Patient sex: F
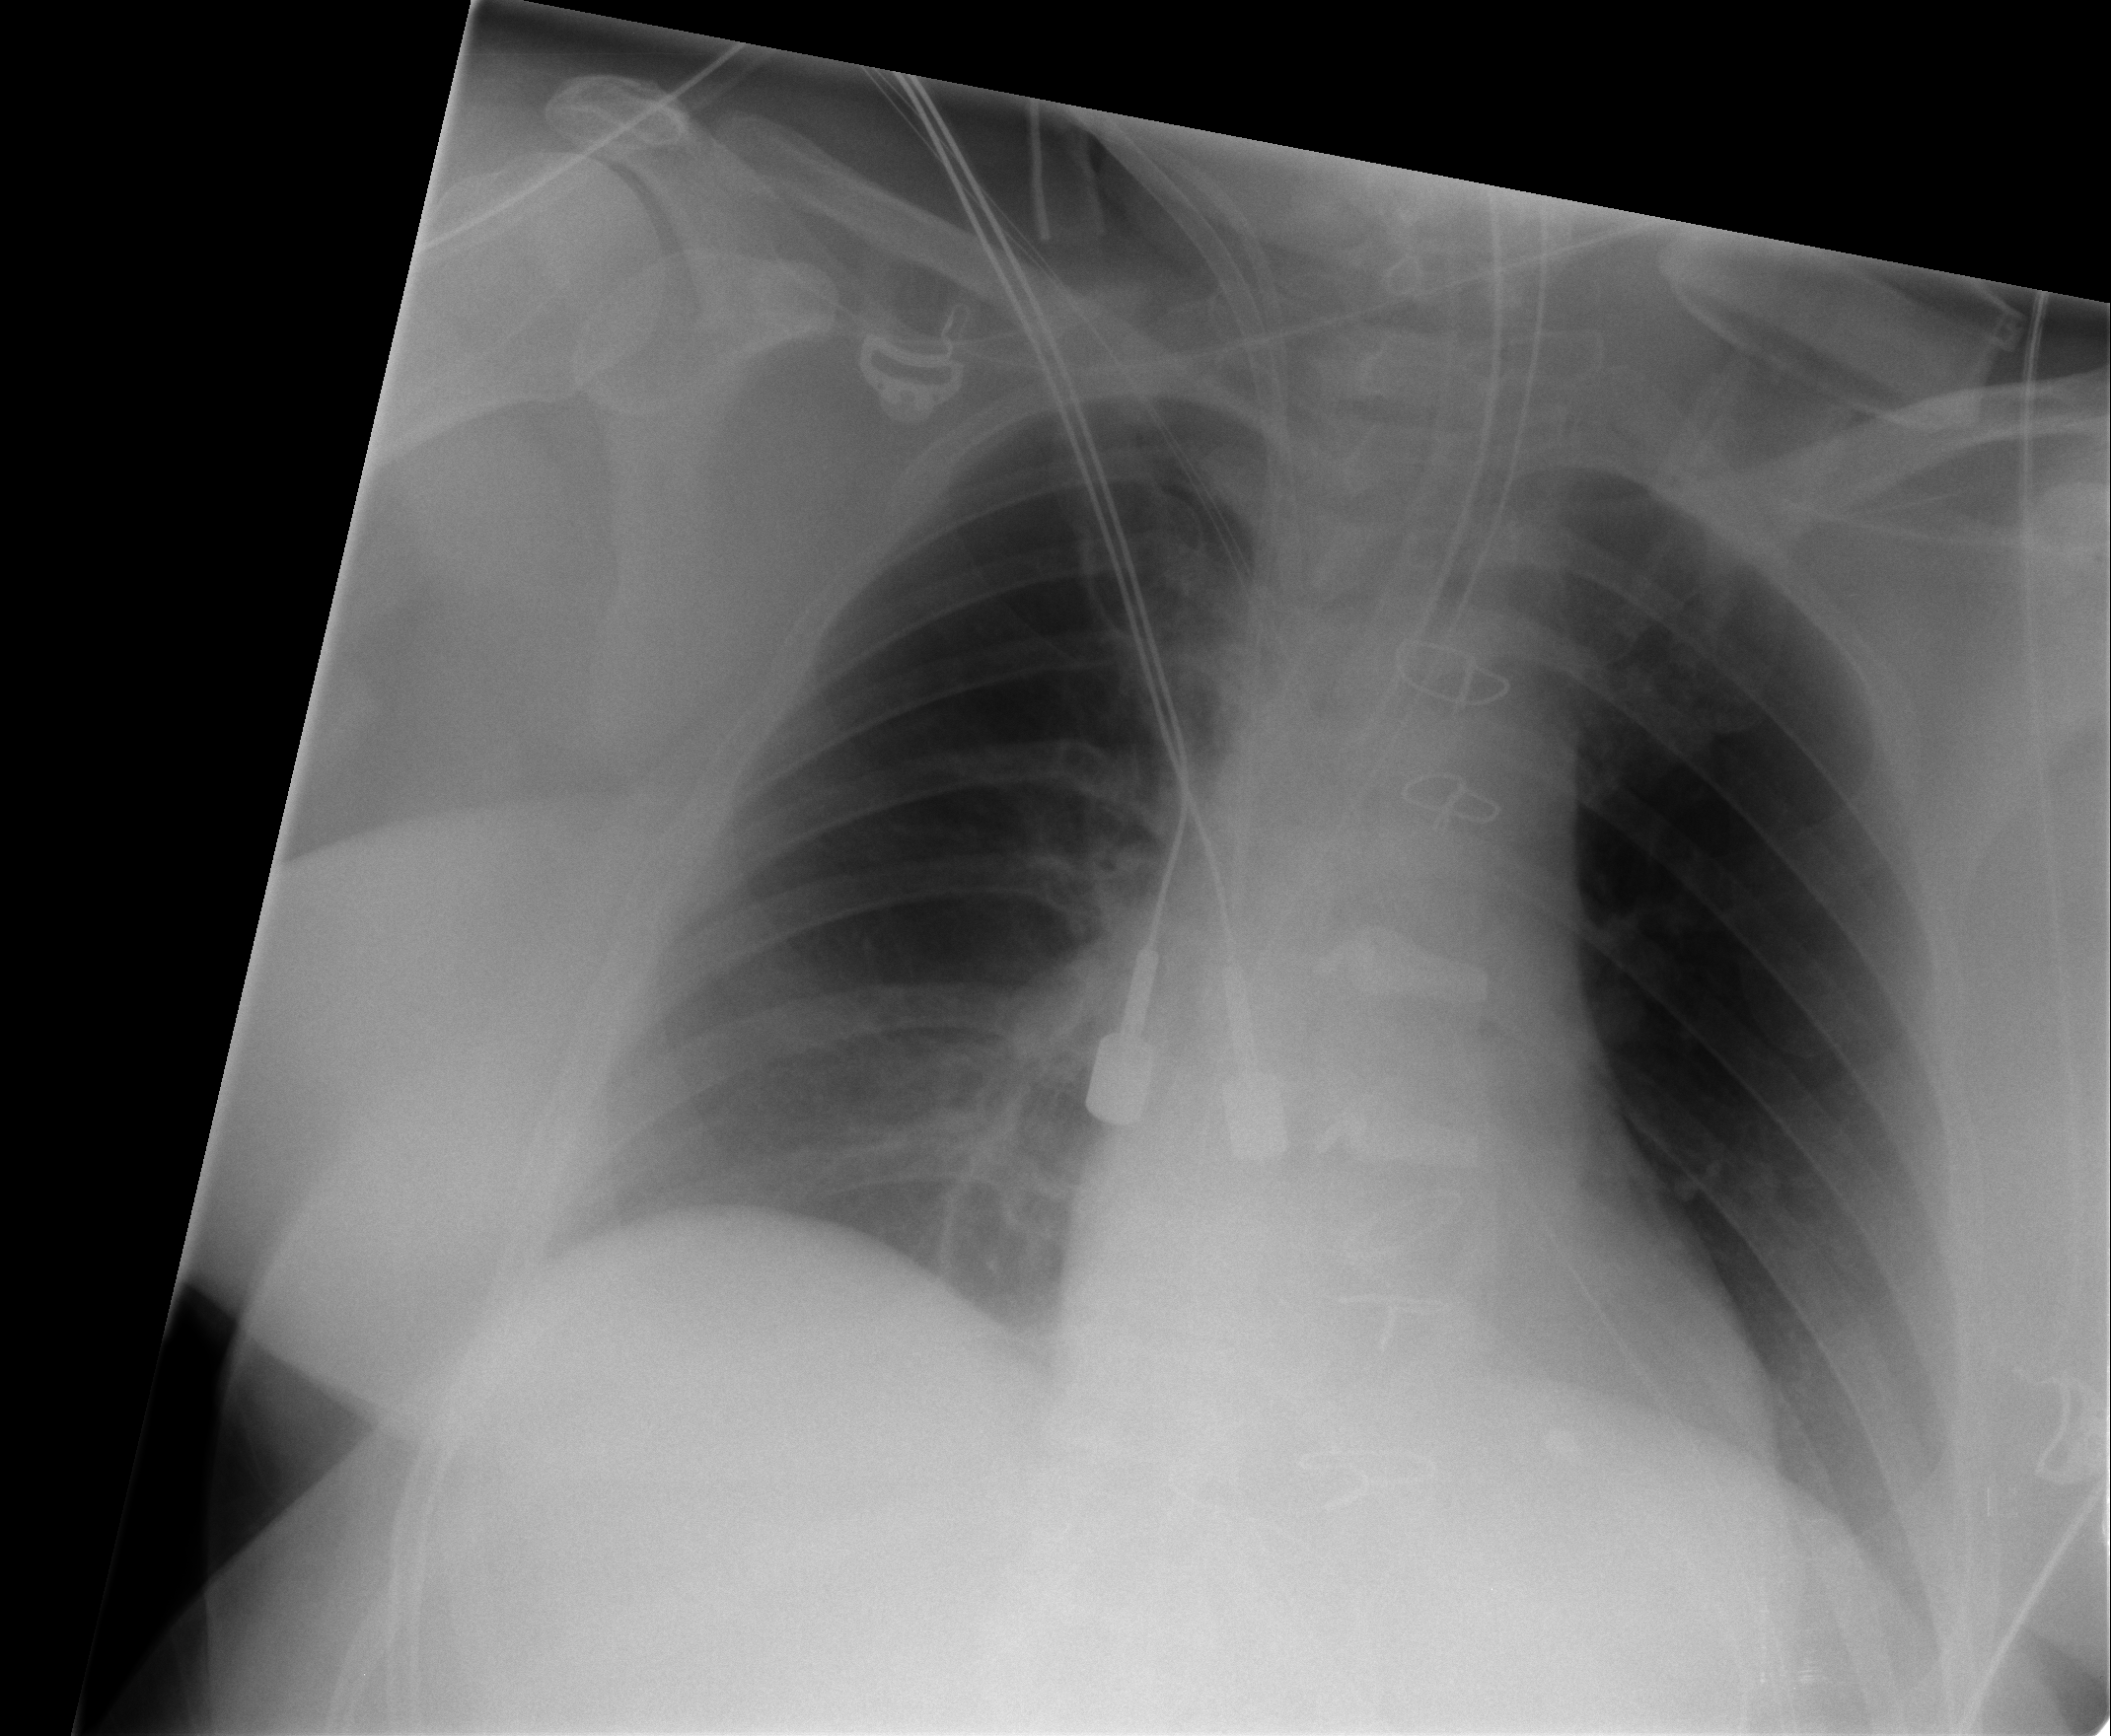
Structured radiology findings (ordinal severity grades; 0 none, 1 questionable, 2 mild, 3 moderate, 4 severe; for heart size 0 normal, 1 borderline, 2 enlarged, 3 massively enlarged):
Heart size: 0
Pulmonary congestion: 0
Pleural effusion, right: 0
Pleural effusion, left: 0
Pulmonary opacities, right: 0
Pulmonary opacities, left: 0
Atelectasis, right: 1
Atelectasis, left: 0